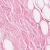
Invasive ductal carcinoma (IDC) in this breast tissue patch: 0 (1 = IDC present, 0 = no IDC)